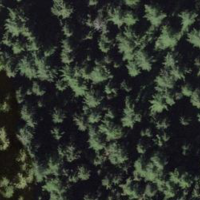
EUNIS habitat code: 43
Species observed at this site:
Achillea nana